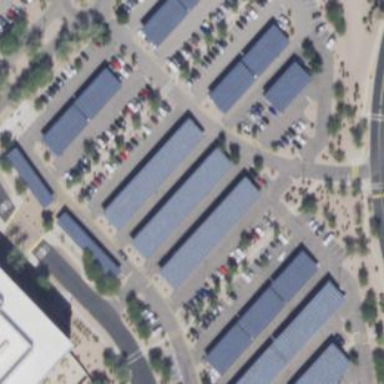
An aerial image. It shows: Solar photovoltaic panel generator on roof.